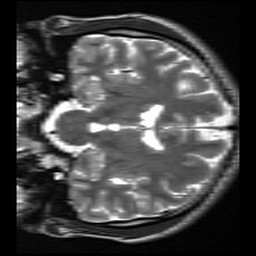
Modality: inplaneT2
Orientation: coronal
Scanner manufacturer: siemens
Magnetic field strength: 3 T
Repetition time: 7.02 s
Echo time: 0.069 s